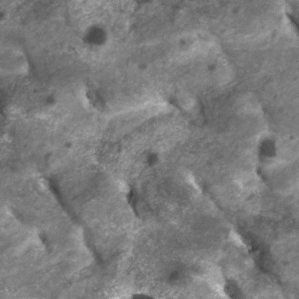
Label: non_frost